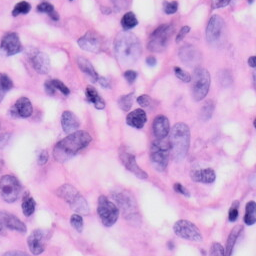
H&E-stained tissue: Skin